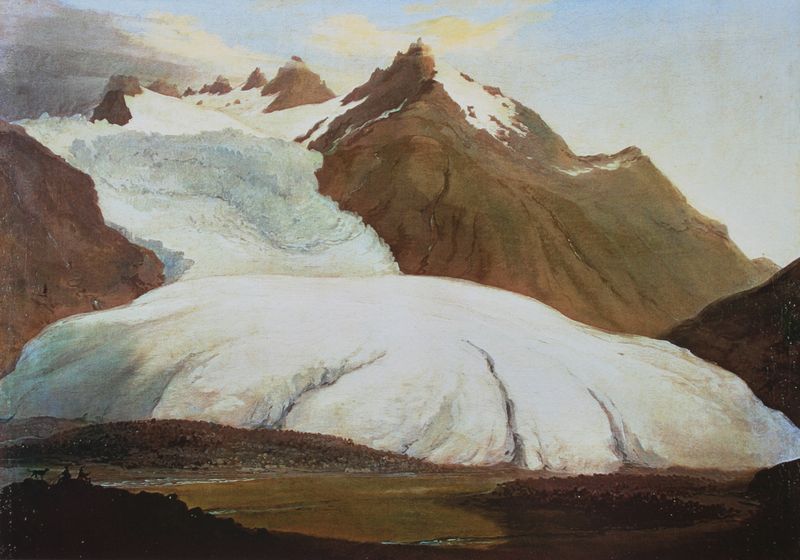
Titel: Der Rhonegletscher bei der Talsohle bei Gletsch gesehen
Künstler: Caspar Wolf
Standort: Aarau
Institution: Aargauer Kunsthaus
Schlagwörter: berg, blau, felsen, gemälde, himmel, schatten, wasser, weiß, wolken, landschaft, menschen, ocker, see, braun, grau, hell, licht, eis, gras, hund, schnee, tier, weg, wiese, malerei, falten, stein, hügel, kalt, natur, gewässer, sonne, wiesen, spitzen, rosa, tal, wald, schotter, aplen, berge, fels, gebirge, gipfel, gletscher, hang, risse, sonnenlicht, geröll, lawine, massiv, schlucht, spalten, winter, fluß, romantik, ölgemälde, erhaben, stimmung, silhouetten, panorama, alpen, endmoräne, gletscherzunge, schneefeld, abbruch, halt, norwegen, gestalten, karg, wanderer, brauntöne, zunge, gebirgslandschaft, alben, kalf, schmelzwasser, wassser, firedrich, gletscherspalten, gletscherspalte, eiszeit, silhoutten, moränen, kalben, klimawandel, ndmoräne, geschiebe